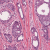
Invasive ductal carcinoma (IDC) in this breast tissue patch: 1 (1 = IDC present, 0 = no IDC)